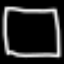
Label: square